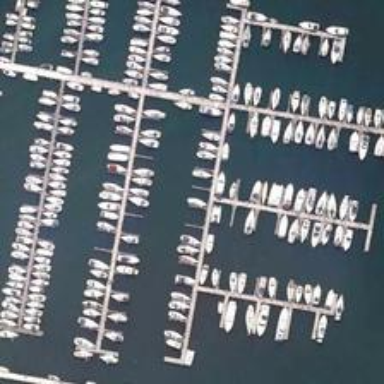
Many white boats are orderly in a port .